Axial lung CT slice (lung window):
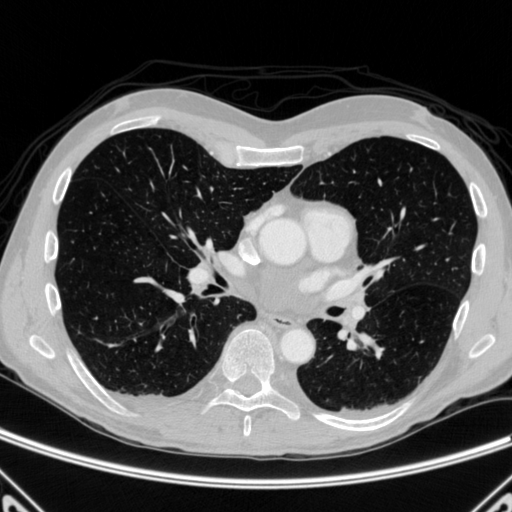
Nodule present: no